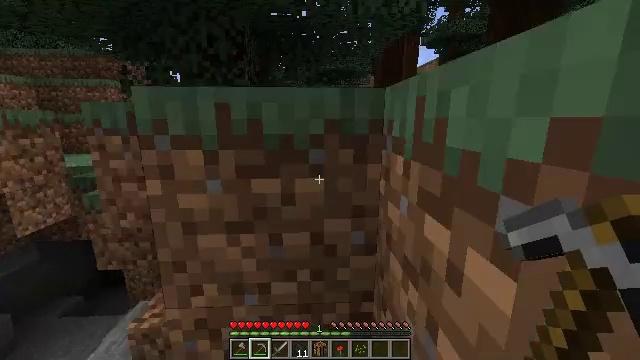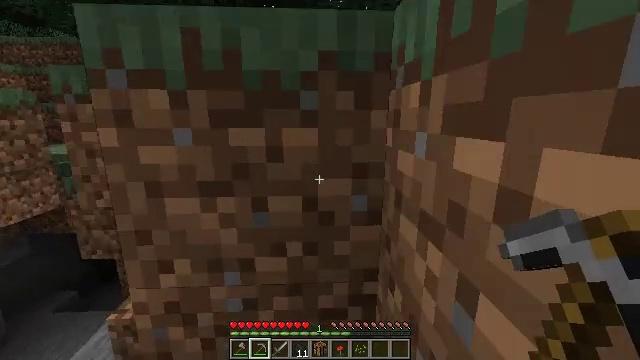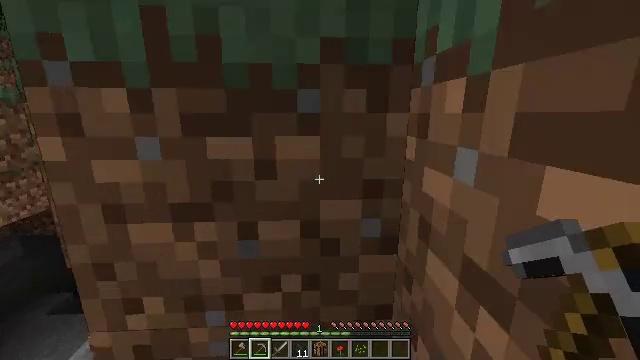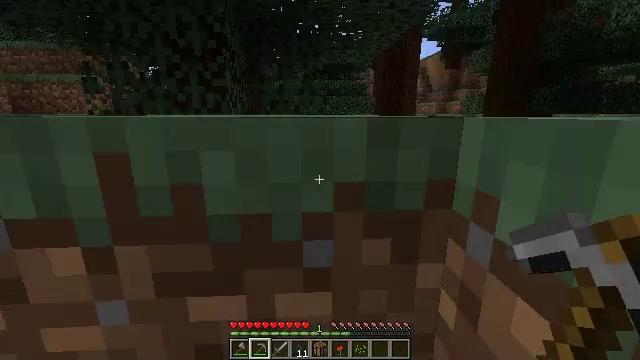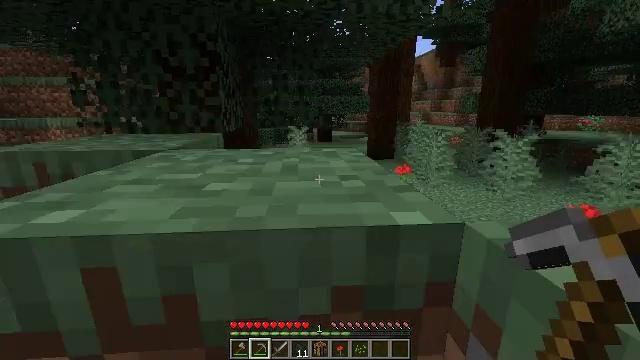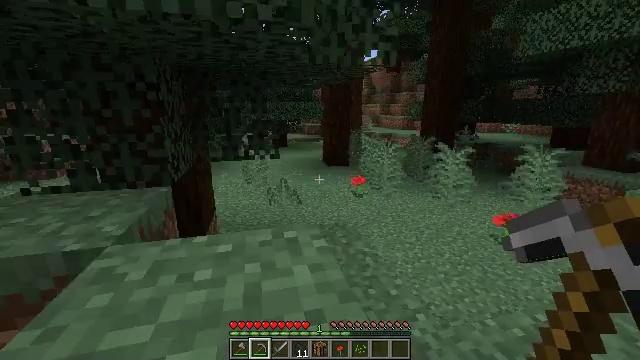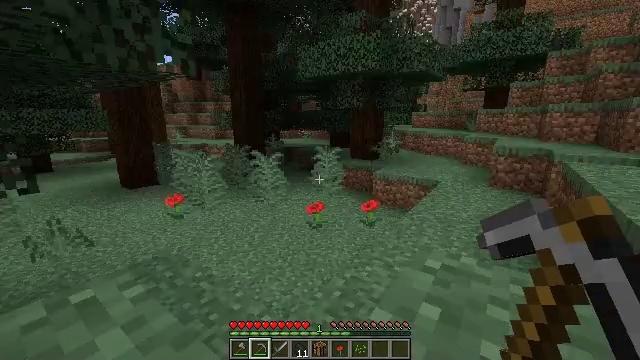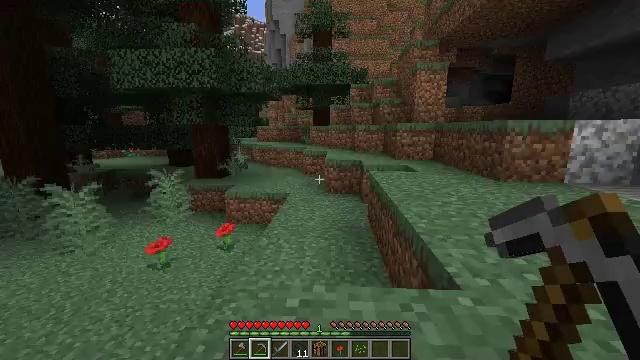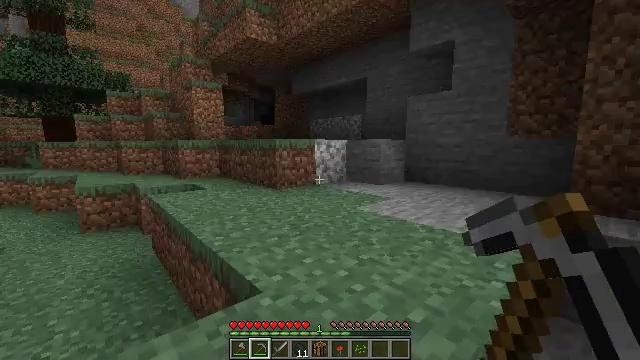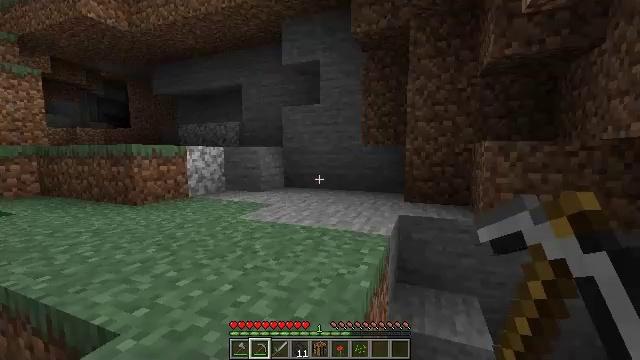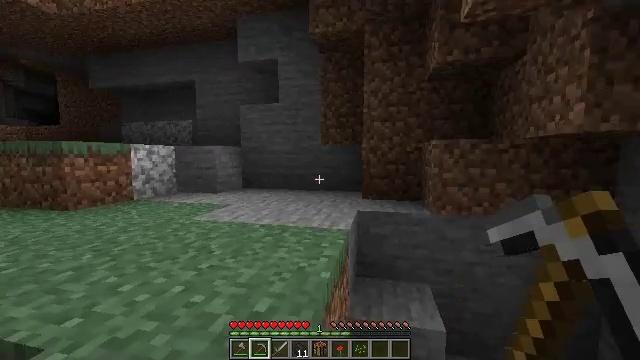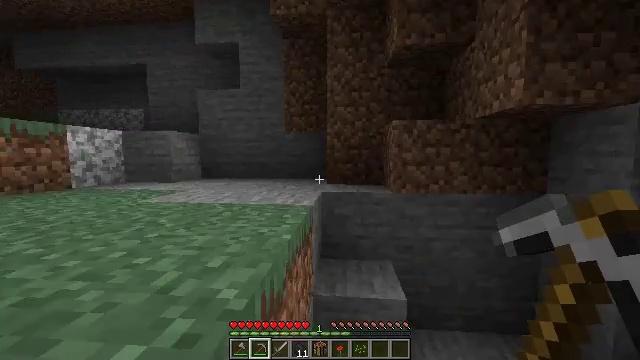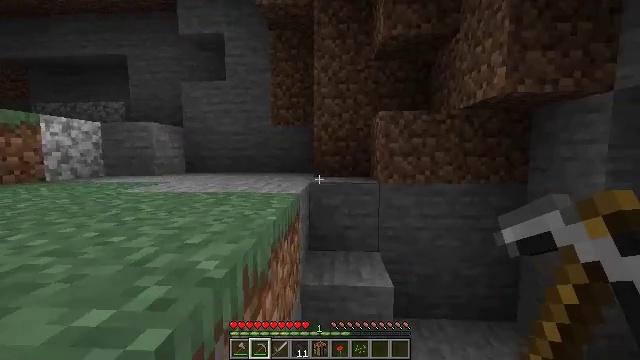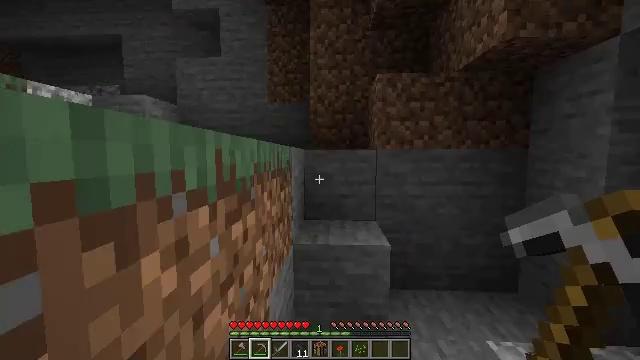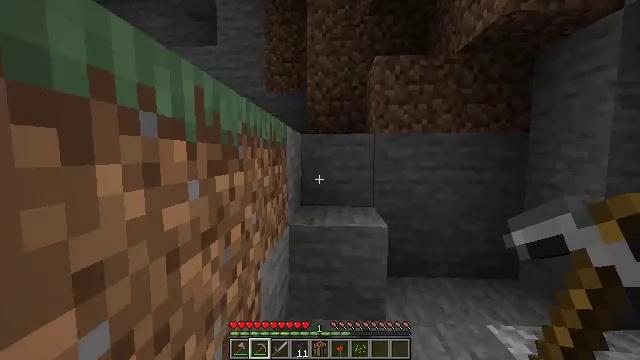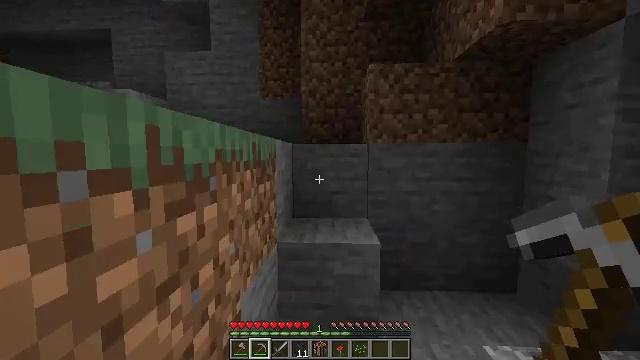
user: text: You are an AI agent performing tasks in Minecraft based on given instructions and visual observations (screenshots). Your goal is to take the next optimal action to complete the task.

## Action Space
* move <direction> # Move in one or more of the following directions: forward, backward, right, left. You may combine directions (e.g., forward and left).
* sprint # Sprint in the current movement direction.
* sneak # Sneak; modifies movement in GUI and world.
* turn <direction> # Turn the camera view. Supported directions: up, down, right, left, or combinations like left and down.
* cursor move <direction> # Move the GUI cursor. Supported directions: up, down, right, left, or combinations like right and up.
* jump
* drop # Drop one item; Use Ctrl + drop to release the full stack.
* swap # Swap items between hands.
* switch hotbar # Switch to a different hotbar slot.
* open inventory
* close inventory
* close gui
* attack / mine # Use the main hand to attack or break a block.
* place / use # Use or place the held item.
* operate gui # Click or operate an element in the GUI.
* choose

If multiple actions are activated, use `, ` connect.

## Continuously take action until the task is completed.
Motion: motion action
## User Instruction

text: Harvest the large fern for decoration.
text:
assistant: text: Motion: move forward and move right
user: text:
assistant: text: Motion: move forward and move right
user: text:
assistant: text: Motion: move forward and move right, jump
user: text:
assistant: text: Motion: move forward and move right, turn right, jump
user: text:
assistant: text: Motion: move forward and move right, turn right, jump
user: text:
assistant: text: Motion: move forward and move right, turn right and up, jump
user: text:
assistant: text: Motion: move forward and move right, turn right and up
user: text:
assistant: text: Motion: move forward and move right, turn right and up
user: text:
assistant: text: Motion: move forward and move right, turn right and up
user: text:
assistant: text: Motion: move forward and move right, turn right
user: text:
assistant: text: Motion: move forward and move right, turn right
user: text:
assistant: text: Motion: move forward and move right, turn right
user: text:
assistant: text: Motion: move forward and move right
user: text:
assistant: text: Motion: move forward and move right, jump
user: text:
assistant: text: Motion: move forward and move right, jump
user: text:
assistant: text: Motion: move forward and move right, jump
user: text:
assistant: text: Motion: move forward and move right, jump
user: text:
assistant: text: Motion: move forward and move right
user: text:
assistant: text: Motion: move forward and move right
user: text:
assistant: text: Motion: move forward and move right
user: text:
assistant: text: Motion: move forward
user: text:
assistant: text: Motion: move forward
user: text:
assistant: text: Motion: move forward
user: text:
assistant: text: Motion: move forward, turn left and down
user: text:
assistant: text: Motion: move forward, turn left and down, jump
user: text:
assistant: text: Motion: move forward, turn left, jump
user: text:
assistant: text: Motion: move forward, turn left and down, jump
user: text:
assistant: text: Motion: move forward, turn left, jump
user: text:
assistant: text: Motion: move forward, turn left
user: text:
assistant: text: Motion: move forward, jump